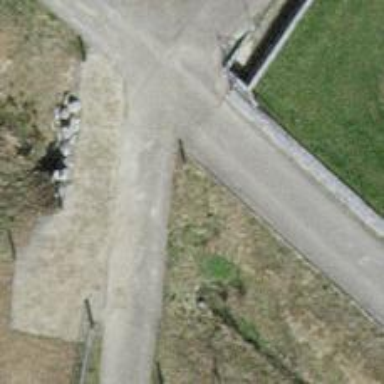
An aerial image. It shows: Compacted grade1 track road.